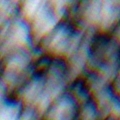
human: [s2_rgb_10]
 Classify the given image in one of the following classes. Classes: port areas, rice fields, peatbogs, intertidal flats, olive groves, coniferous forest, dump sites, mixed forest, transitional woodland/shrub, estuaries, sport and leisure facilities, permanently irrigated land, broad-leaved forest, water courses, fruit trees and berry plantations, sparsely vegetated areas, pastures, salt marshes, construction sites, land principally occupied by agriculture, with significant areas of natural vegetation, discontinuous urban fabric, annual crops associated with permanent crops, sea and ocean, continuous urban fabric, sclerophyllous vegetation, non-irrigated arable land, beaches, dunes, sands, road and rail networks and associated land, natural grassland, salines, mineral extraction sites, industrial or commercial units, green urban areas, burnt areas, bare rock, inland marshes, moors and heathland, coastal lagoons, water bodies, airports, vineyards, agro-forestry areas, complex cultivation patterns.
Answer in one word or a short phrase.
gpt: sea and ocean